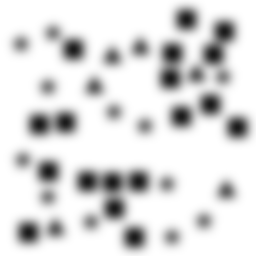
Squares: 18
Triangles: 6
Stars: 12
Total shapes: 36